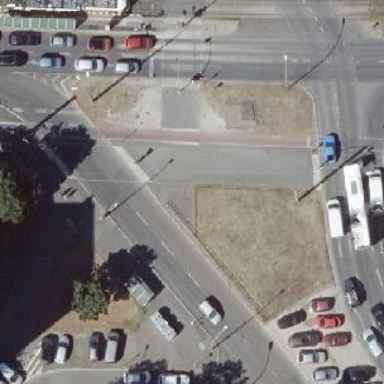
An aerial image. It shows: Asphalt cycleway that includes traffic island.